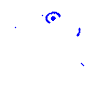
Particle: kaon